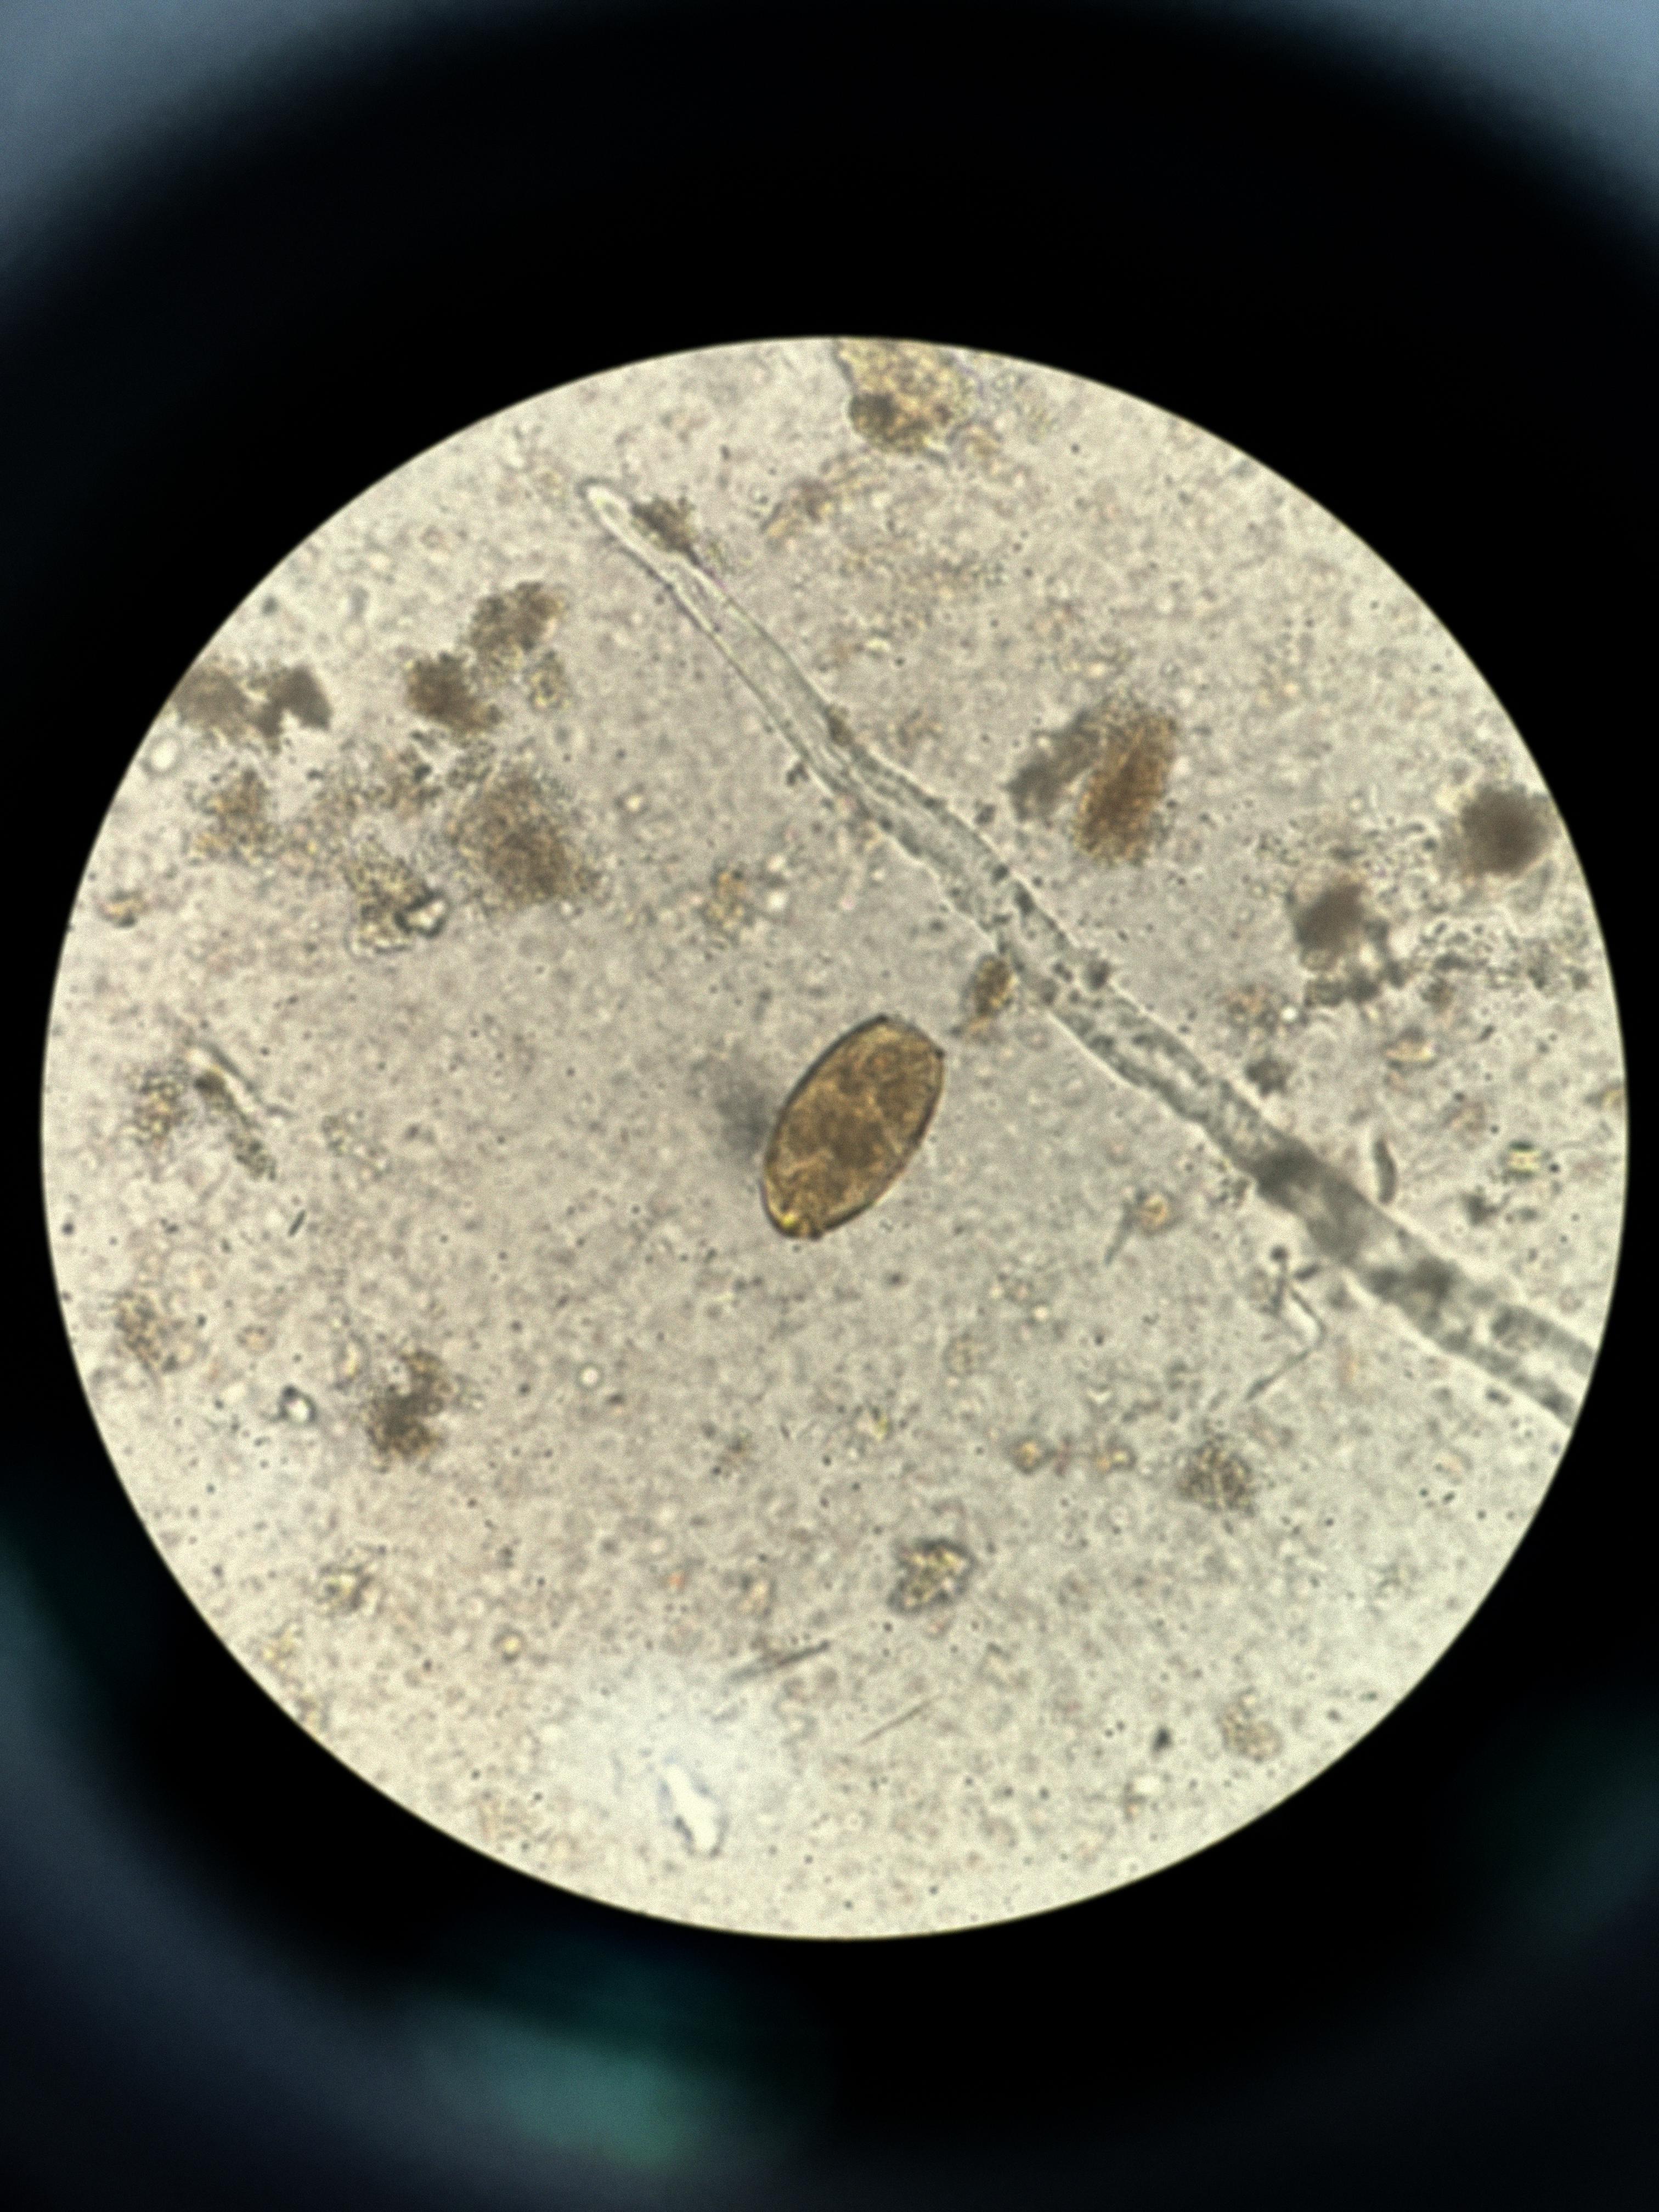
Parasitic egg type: Paragonimus spp